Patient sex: M
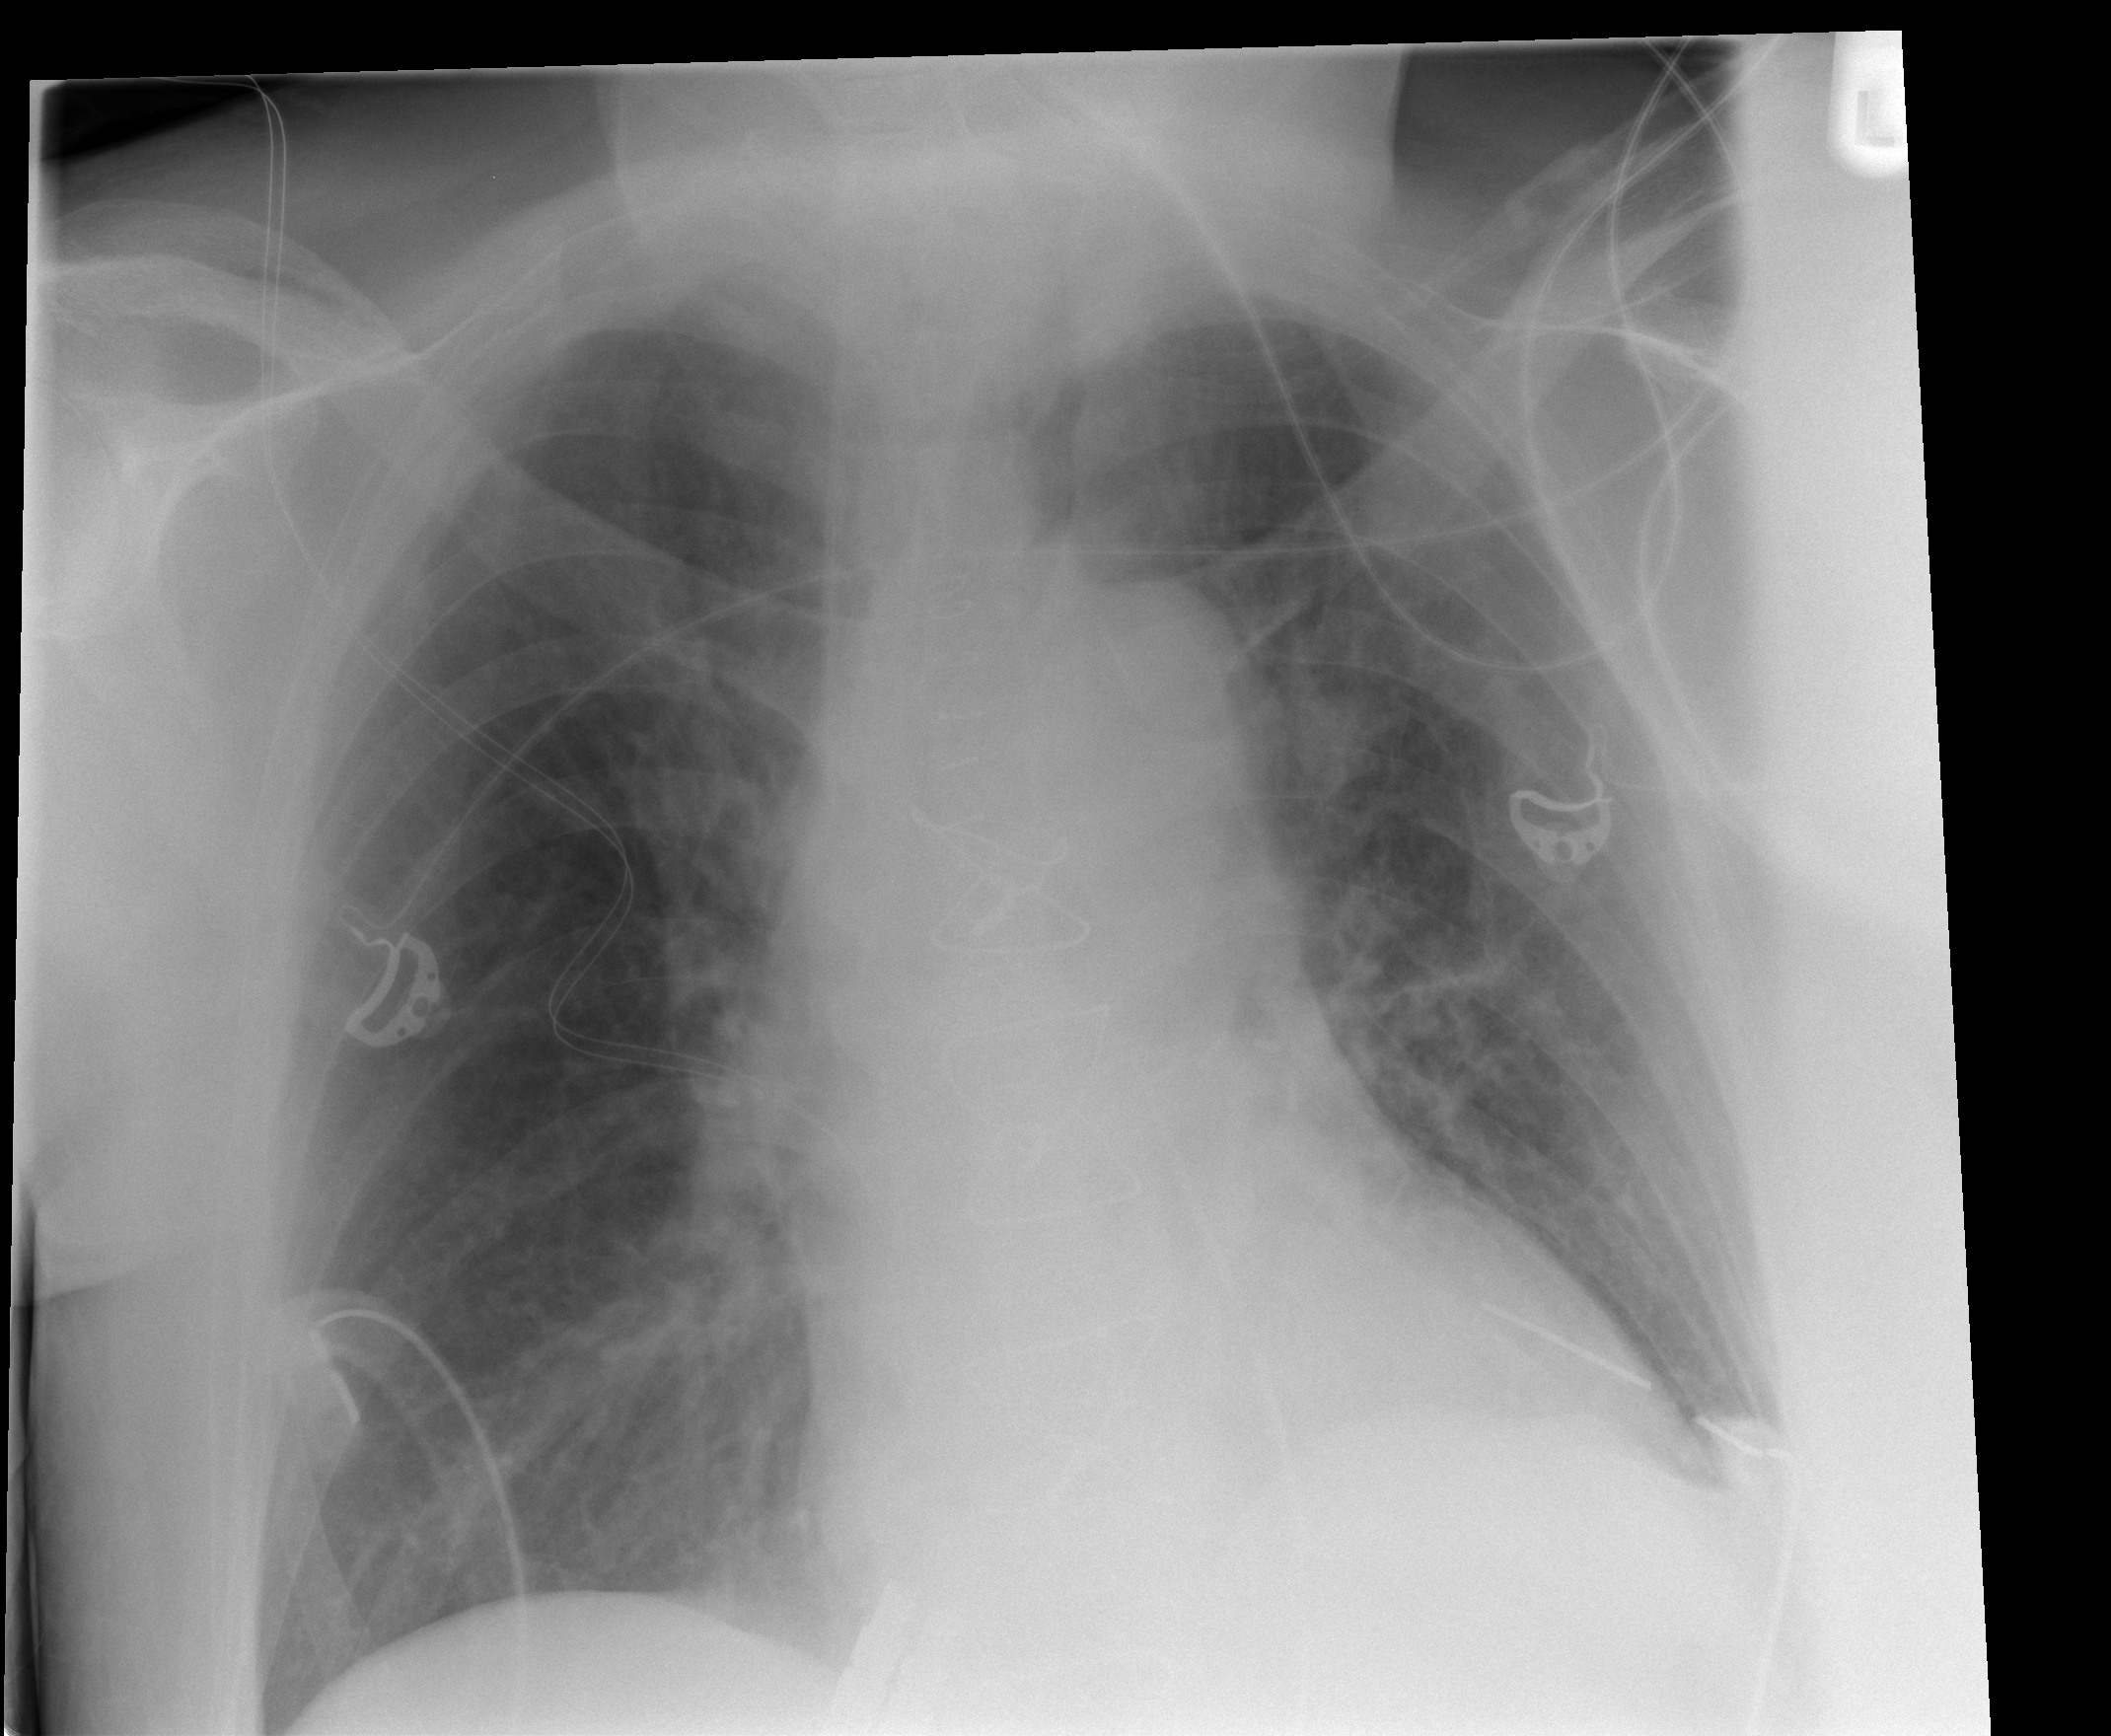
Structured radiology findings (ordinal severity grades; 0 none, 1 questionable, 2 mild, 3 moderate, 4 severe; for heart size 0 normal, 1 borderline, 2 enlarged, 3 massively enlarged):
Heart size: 0
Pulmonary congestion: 0
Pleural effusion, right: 0
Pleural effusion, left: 0
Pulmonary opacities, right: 0
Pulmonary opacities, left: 0
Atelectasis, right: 0
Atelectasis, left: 2